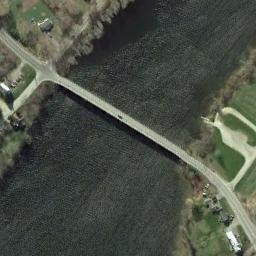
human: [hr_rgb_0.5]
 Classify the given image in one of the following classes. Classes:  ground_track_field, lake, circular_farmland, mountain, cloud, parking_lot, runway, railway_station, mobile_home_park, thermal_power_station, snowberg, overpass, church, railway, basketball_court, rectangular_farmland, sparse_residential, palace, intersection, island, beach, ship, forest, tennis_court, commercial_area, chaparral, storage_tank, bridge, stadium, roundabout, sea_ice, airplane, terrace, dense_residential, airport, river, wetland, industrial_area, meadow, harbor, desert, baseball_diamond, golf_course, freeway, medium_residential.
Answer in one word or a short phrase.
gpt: bridge